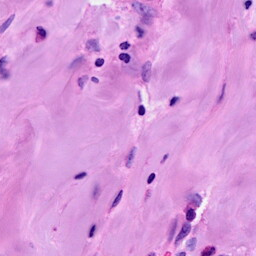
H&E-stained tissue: Breast